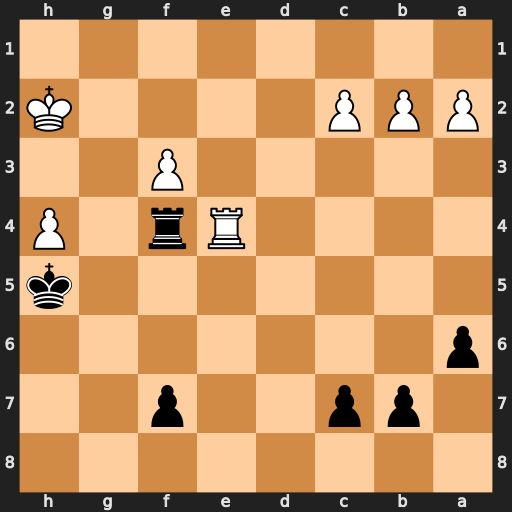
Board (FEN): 8/1pp2p2/p7/7k/4Rr1P/5P2/PPP4K/8
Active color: b
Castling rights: -
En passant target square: -
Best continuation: Rxe4 fxe4 Kxh4 Kg2 Kg4 Kf2 Kf4